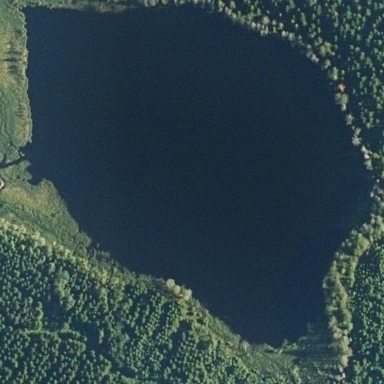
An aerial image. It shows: Pond surrounded by natural water.